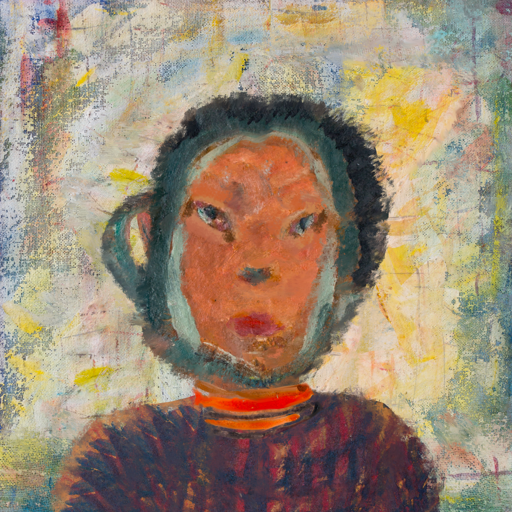
Background: Irani, Head And Neck Front: Boggyland, Face Front: Boggyland, Bust: In_The_Sun, Hair Front: Boggyland, Head Accessory: Blank, Second Necklace: Blank, Necklace: Experience, Baby: Blank